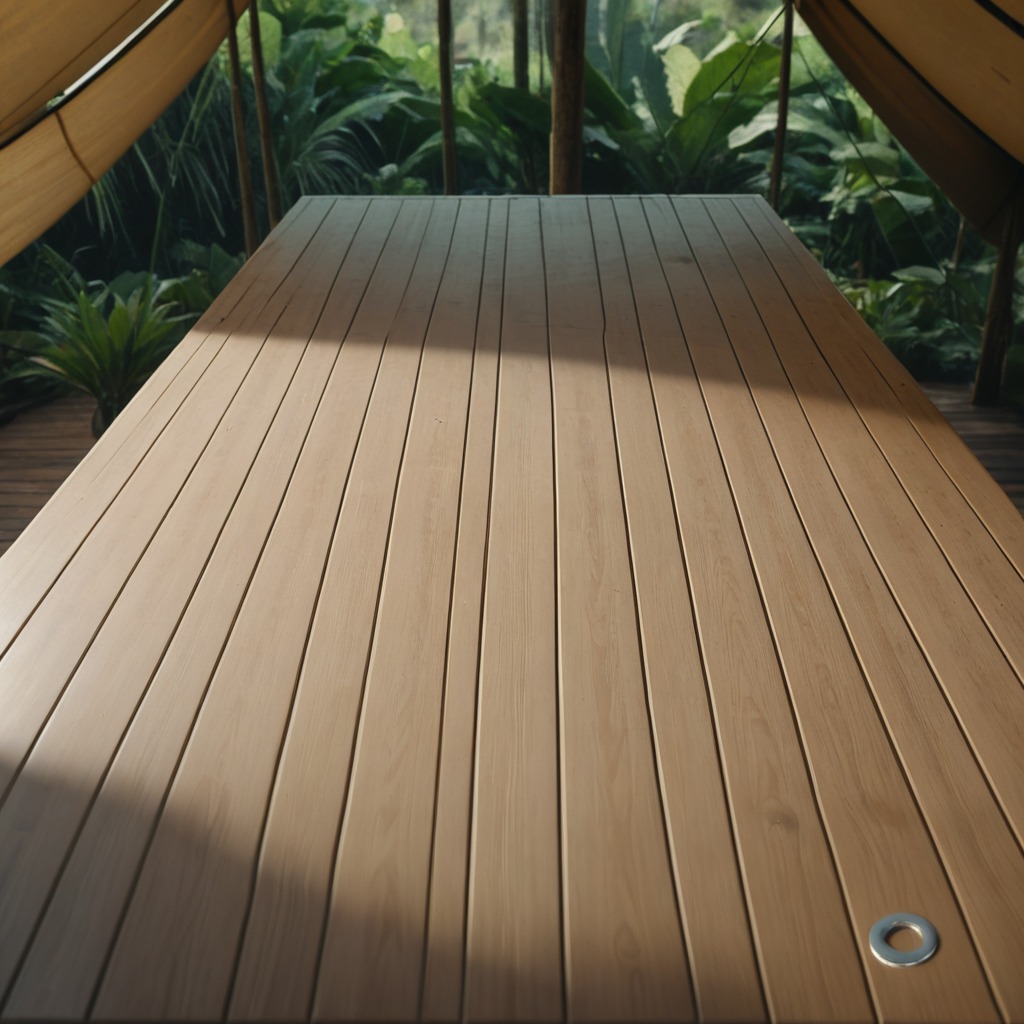
A flat metal washer lies on the wooden table inside a jungle field workshop tent.